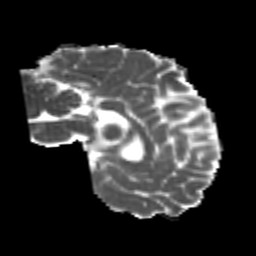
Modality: MD
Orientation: sagittal
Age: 23
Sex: male
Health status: healthy
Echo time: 0.074 s